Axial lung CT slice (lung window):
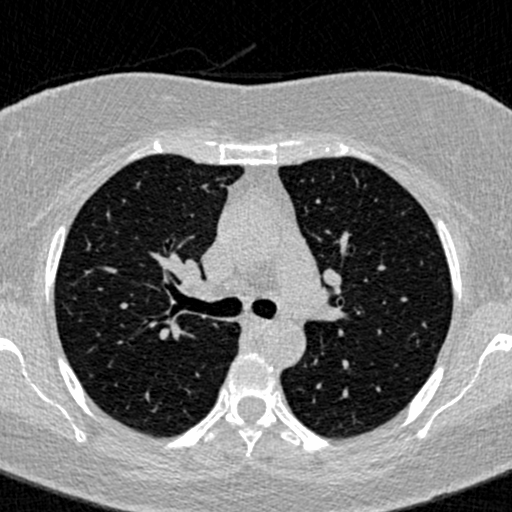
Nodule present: no